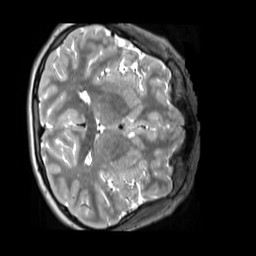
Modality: T2w
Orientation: axial
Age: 12
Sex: female
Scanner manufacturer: siemens
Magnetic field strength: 3 T
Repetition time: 3.2 s
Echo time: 0.408 s